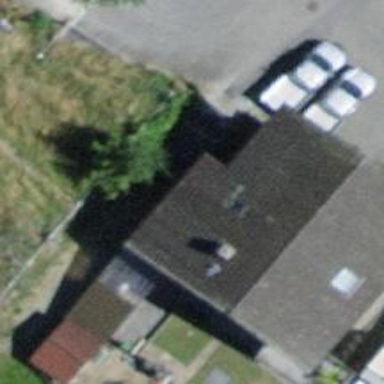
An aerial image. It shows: Residential building.